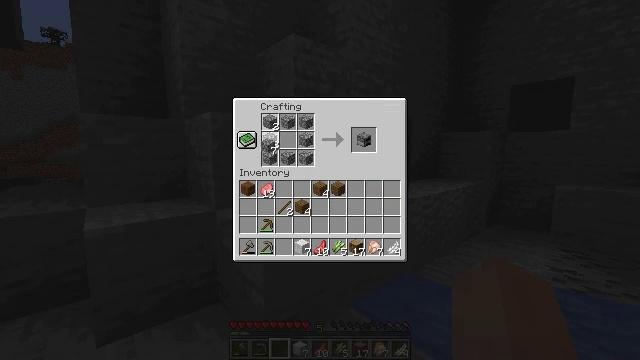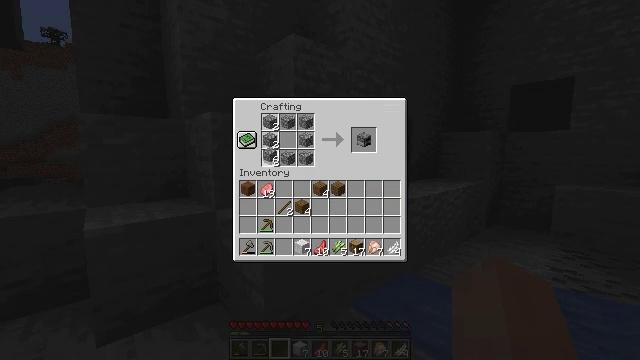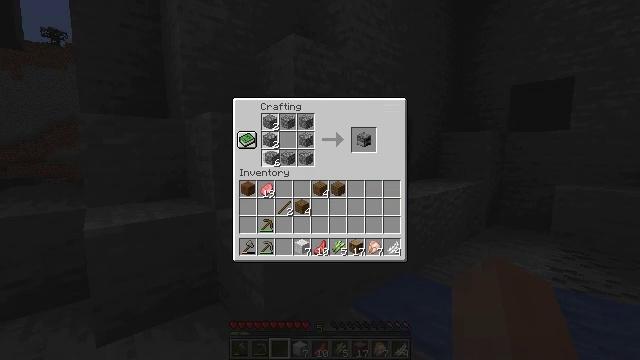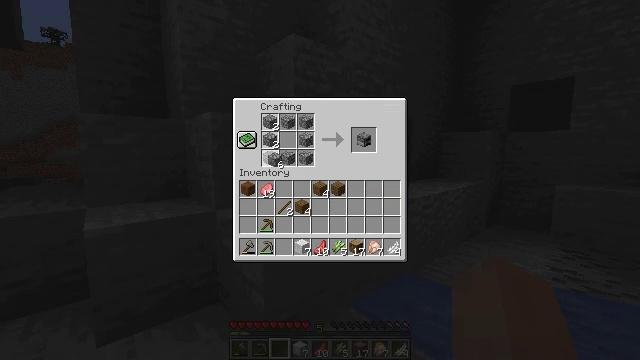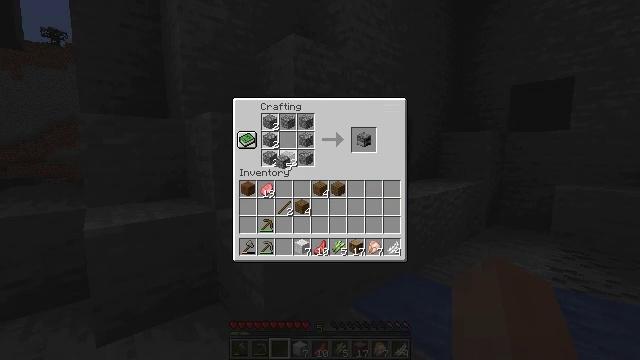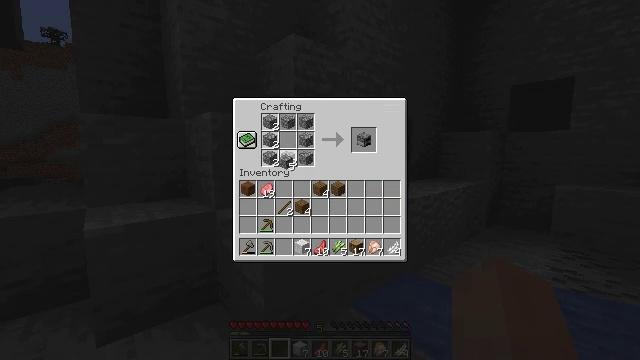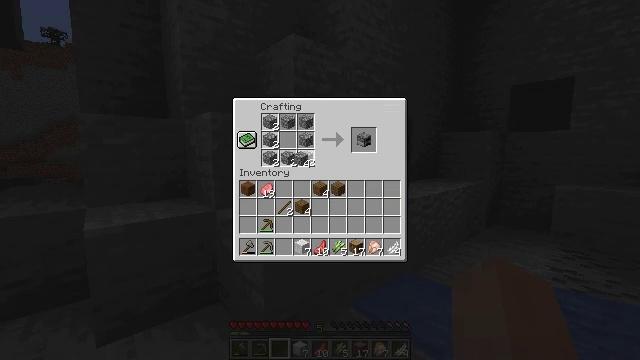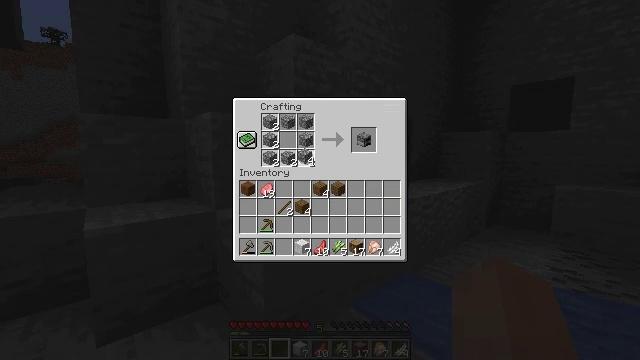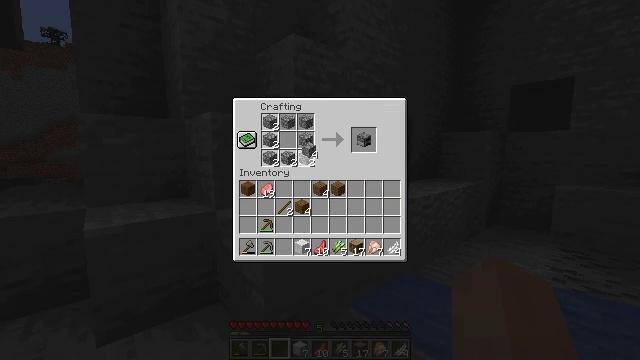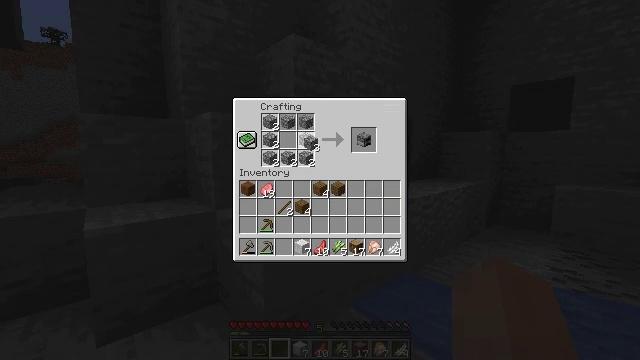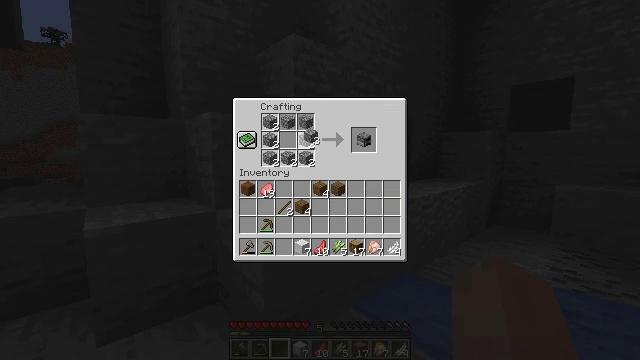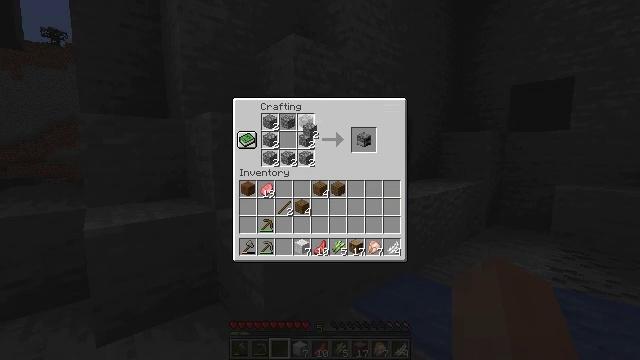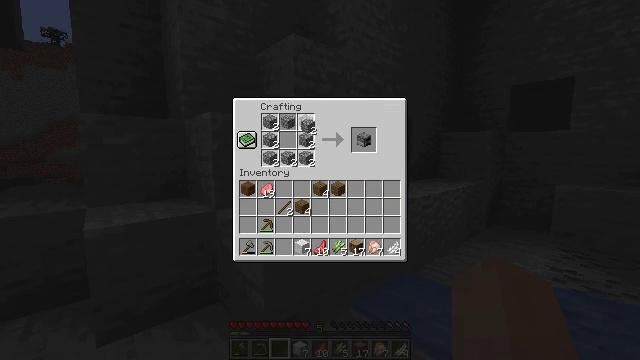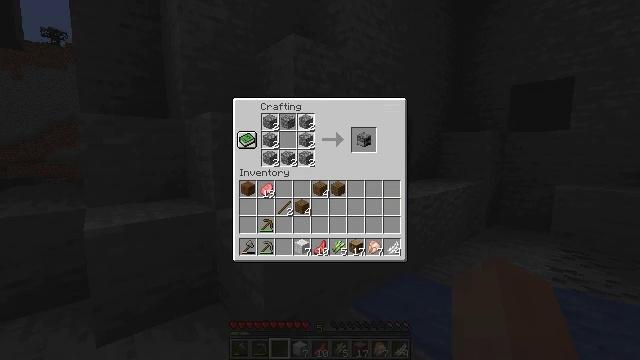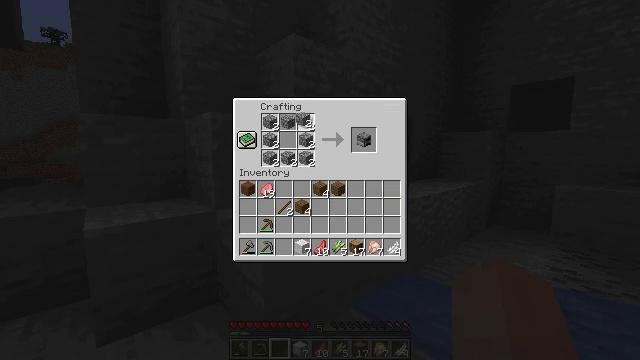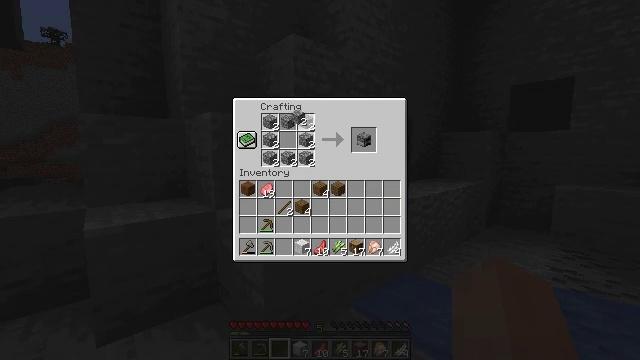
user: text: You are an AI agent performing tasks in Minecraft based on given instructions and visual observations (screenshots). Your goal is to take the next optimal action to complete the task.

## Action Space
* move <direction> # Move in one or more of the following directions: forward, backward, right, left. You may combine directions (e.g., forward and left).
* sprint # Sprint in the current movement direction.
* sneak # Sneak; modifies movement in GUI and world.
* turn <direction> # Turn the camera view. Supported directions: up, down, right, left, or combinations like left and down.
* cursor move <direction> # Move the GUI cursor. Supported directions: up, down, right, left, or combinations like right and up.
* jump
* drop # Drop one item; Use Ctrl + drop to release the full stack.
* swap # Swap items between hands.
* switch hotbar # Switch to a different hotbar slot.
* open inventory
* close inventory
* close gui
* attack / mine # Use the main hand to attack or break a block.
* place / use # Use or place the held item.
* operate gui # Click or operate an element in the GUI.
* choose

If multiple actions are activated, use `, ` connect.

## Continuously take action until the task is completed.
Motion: motion action
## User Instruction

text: Open the crafting table and craft a furnace with cobblestone.
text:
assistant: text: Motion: cursor move down, choose
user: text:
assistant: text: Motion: choose
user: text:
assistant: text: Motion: choose
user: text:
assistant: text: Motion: cursor move right, choose
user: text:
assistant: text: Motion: choose
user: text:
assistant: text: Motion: cursor move right, choose
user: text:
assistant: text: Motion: choose
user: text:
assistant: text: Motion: choose
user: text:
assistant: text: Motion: cursor move up, choose
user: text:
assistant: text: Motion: cursor move up, choose
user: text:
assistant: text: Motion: choose
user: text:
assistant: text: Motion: choose
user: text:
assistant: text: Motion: choose
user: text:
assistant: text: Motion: choose
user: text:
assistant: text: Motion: choose
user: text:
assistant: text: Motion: choose
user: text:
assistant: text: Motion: choose
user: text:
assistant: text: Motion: choose
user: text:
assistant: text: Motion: choose
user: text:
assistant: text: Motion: choose
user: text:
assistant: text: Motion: no_op
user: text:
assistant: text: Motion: cursor move right and down
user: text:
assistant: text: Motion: cursor move right and down
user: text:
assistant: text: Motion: cursor move down
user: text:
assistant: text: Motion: operate gui
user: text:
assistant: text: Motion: operate gui
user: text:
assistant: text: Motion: operate gui
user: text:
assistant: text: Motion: no_op
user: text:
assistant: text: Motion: no_op
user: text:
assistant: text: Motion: cursor move right and up